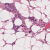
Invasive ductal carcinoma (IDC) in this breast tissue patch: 1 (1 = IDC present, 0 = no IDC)